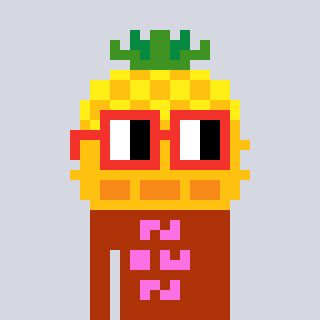
a pixel art character with square red glasses, a pineapple-shaped head and a hotbrown-colored body on a cool background